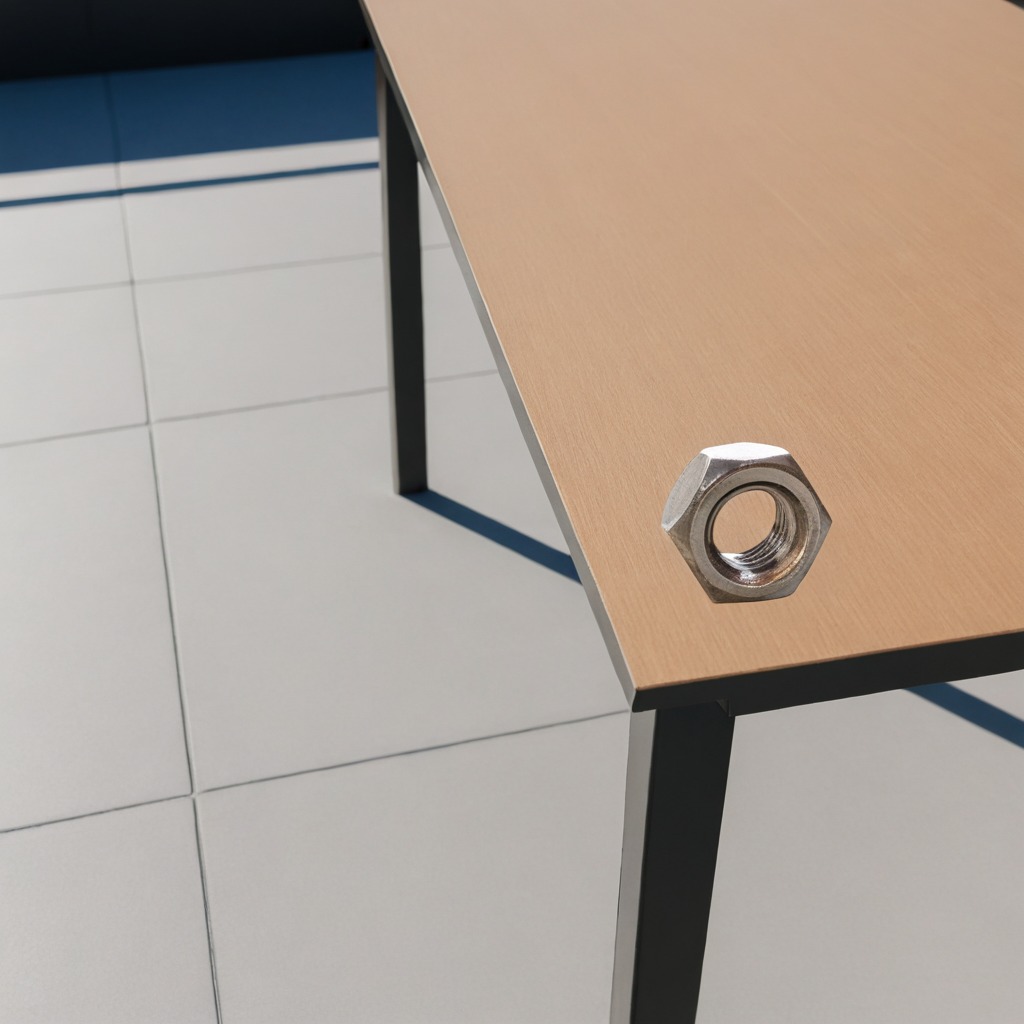
A metal nut is lying on the table.